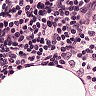
Metastatic tissue present: no